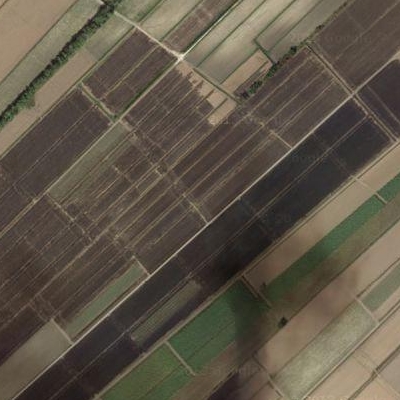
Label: bField